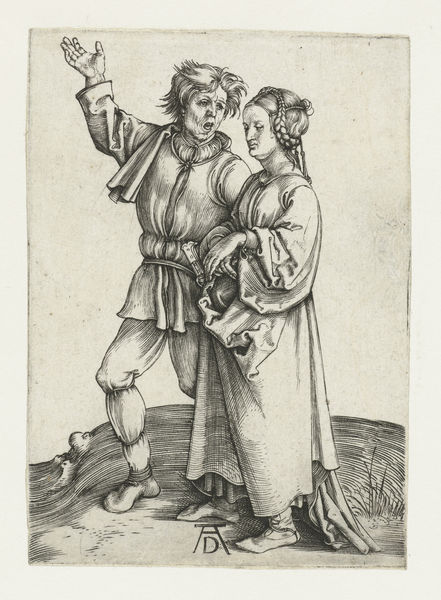
Titel: Het boerenpaar
Künstler: Albrecht Dürer
Standort: Amsterdam
Institution: Rijksmuseum
Schlagwörter: hand, mann, frau, frisur, kleid, mund, arm, mantel, paar, rede, zopf, monogramm, stich, dürer, bundschuh